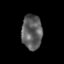
Tissue: skin
Cell type: Epithelial cells
Senescence score: 0.1829
Nuclear area (px): 695
Mean DAPI intensity: 93.678